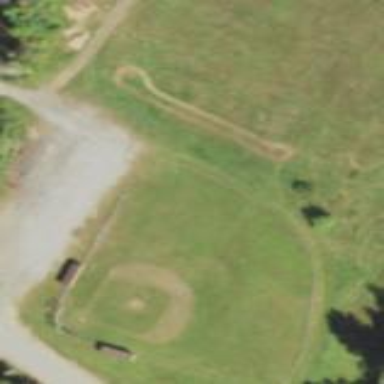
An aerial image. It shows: Baseball pitch for leisure and sports activities.